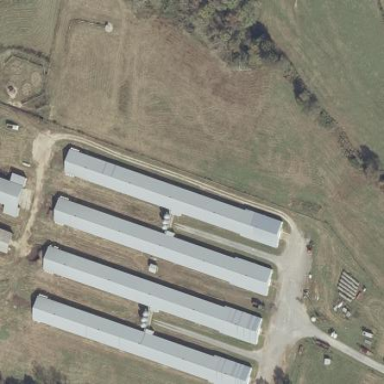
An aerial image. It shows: Farm auxiliary building.